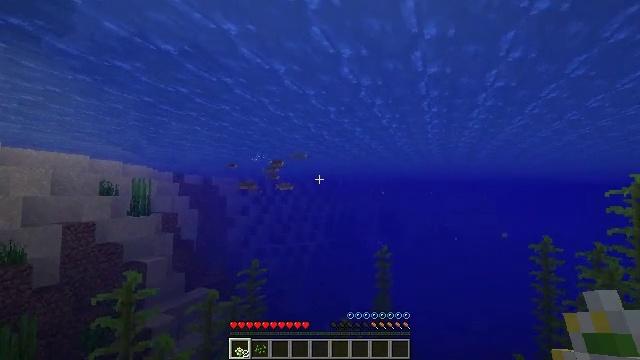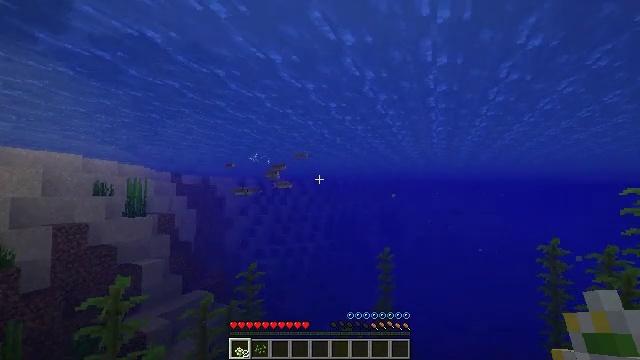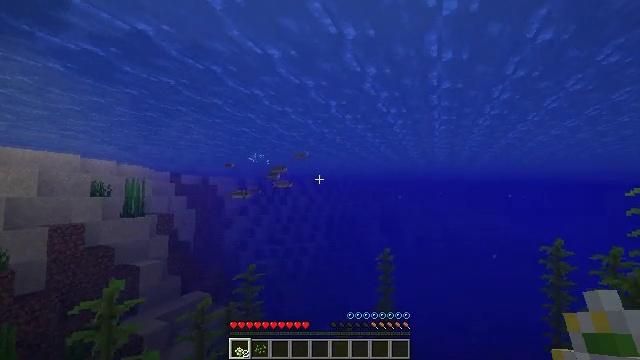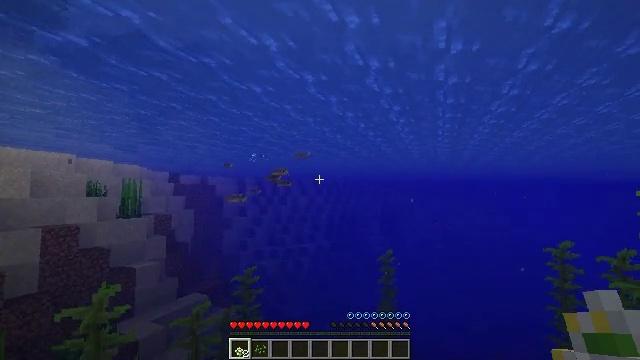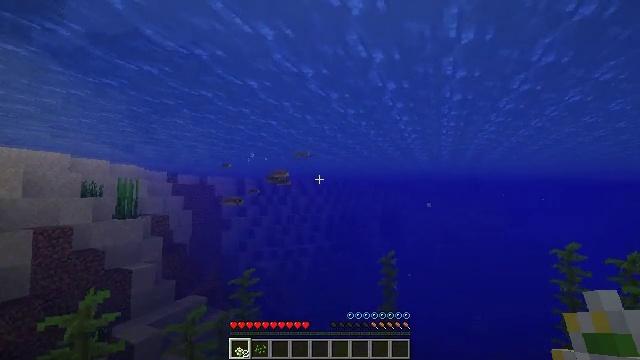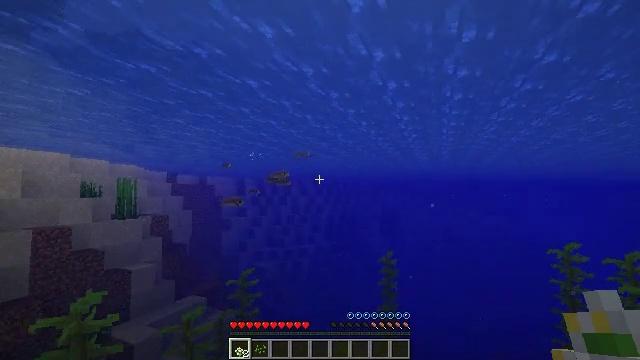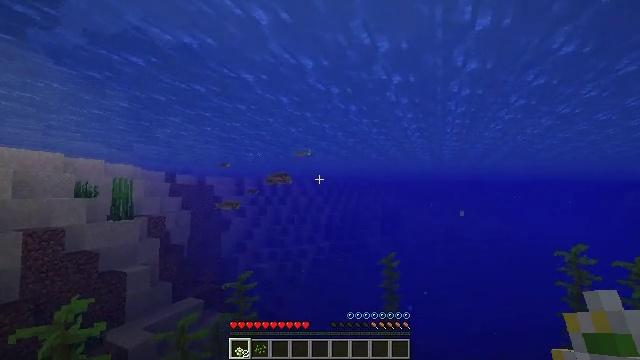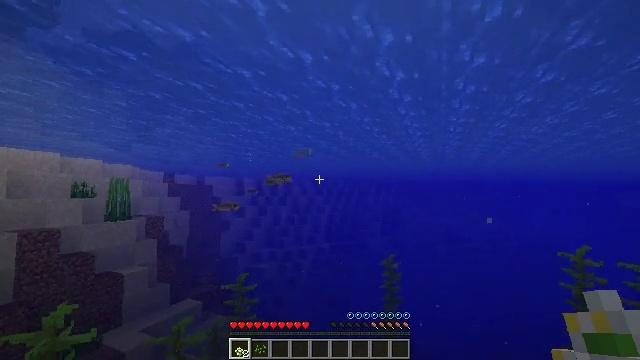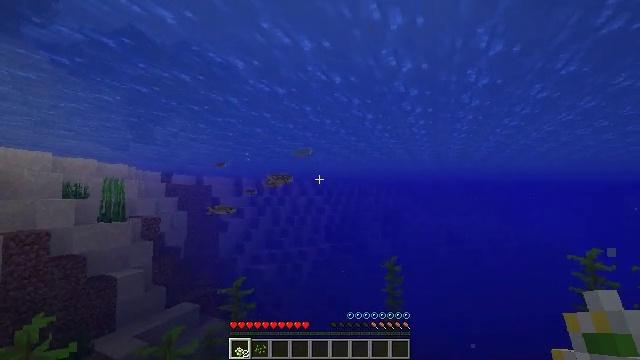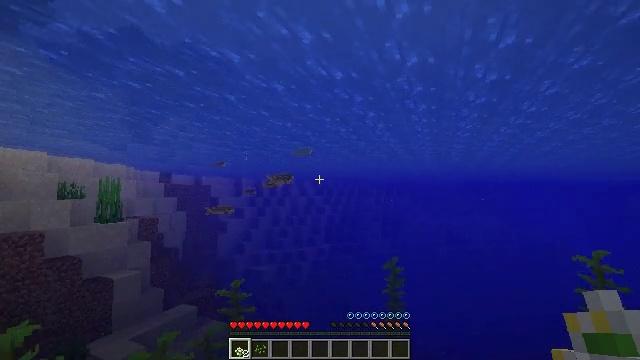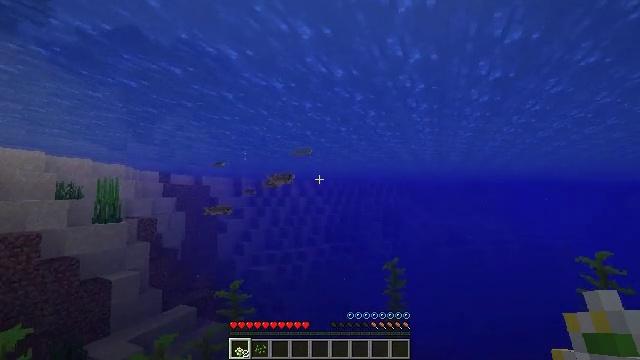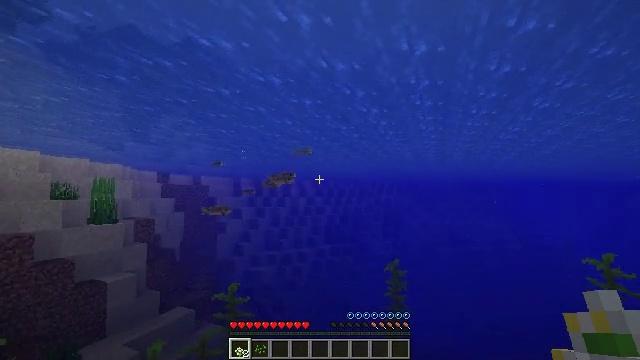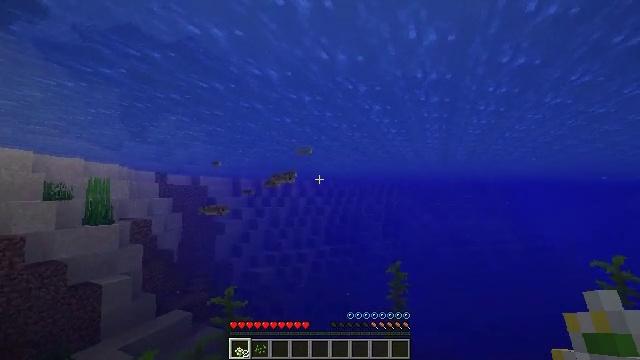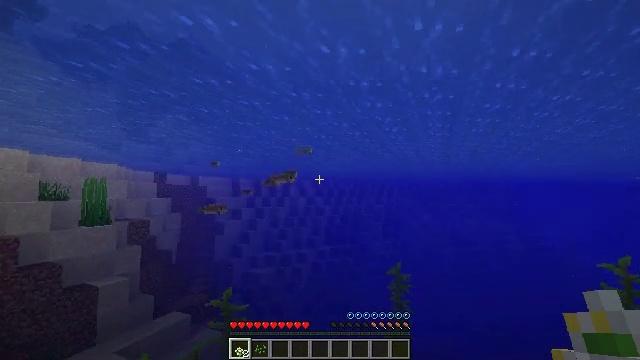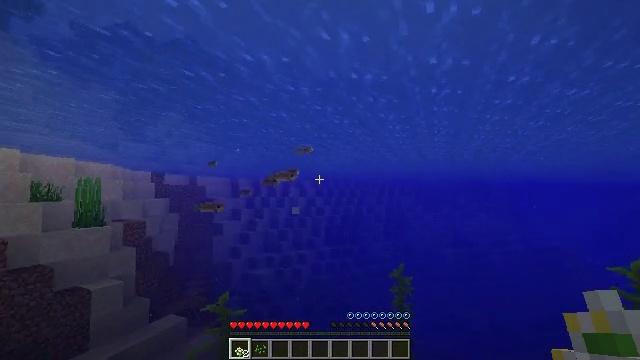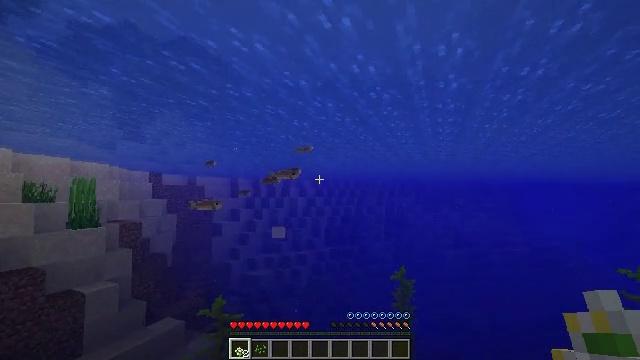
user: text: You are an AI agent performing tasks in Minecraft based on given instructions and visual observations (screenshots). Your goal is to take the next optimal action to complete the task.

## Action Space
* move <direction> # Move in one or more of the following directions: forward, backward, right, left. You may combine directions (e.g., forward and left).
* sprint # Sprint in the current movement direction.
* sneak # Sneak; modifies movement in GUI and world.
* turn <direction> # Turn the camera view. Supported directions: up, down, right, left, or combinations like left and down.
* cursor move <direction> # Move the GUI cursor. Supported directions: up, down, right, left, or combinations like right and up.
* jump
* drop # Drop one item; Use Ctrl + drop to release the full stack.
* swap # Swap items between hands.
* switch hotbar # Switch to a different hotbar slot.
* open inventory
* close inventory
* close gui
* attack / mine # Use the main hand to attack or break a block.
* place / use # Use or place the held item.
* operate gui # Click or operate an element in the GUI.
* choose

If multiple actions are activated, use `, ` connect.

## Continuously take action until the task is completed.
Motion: motion action
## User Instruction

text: Catch and defeat a cod.
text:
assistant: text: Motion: move forward
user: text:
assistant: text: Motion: move forward
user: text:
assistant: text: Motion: move forward
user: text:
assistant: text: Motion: move forward
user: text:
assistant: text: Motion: move forward
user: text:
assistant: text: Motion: move forward
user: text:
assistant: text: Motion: move forward
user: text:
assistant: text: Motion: move forward
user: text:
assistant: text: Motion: move forward
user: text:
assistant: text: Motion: move forward
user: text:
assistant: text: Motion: move forward
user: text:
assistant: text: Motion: move forward
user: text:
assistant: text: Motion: move forward
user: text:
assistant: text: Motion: move forward
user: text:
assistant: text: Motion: move forward
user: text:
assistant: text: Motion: move forward
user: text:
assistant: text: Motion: move forward
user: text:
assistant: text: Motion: move forward
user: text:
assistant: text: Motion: move forward
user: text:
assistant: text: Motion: move forward
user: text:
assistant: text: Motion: move forward
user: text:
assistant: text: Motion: move forward
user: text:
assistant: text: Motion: move forward
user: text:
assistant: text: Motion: move forward
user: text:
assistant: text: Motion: move forward
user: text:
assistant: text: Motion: move forward
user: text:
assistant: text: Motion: move forward
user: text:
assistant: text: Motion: move forward
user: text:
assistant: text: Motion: move forward
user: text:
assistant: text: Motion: move forward